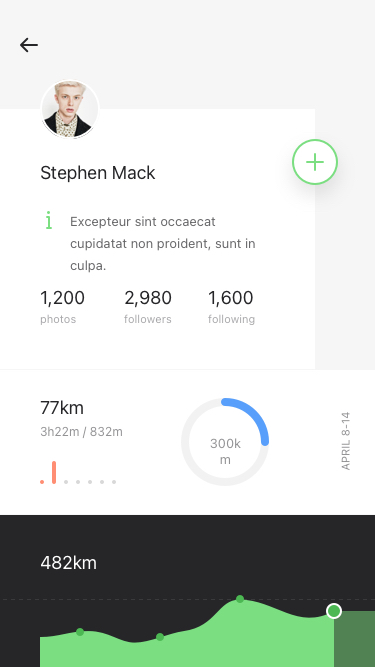
Text in this UI design:
Stephen Mack
Excepteur sint occaecat cupidatat non proident, sunt in culpa.
2,980
1,200
followers
photos
1,600
following
77km
300km
3h22m / 832m
april 8-14
482km